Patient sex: F
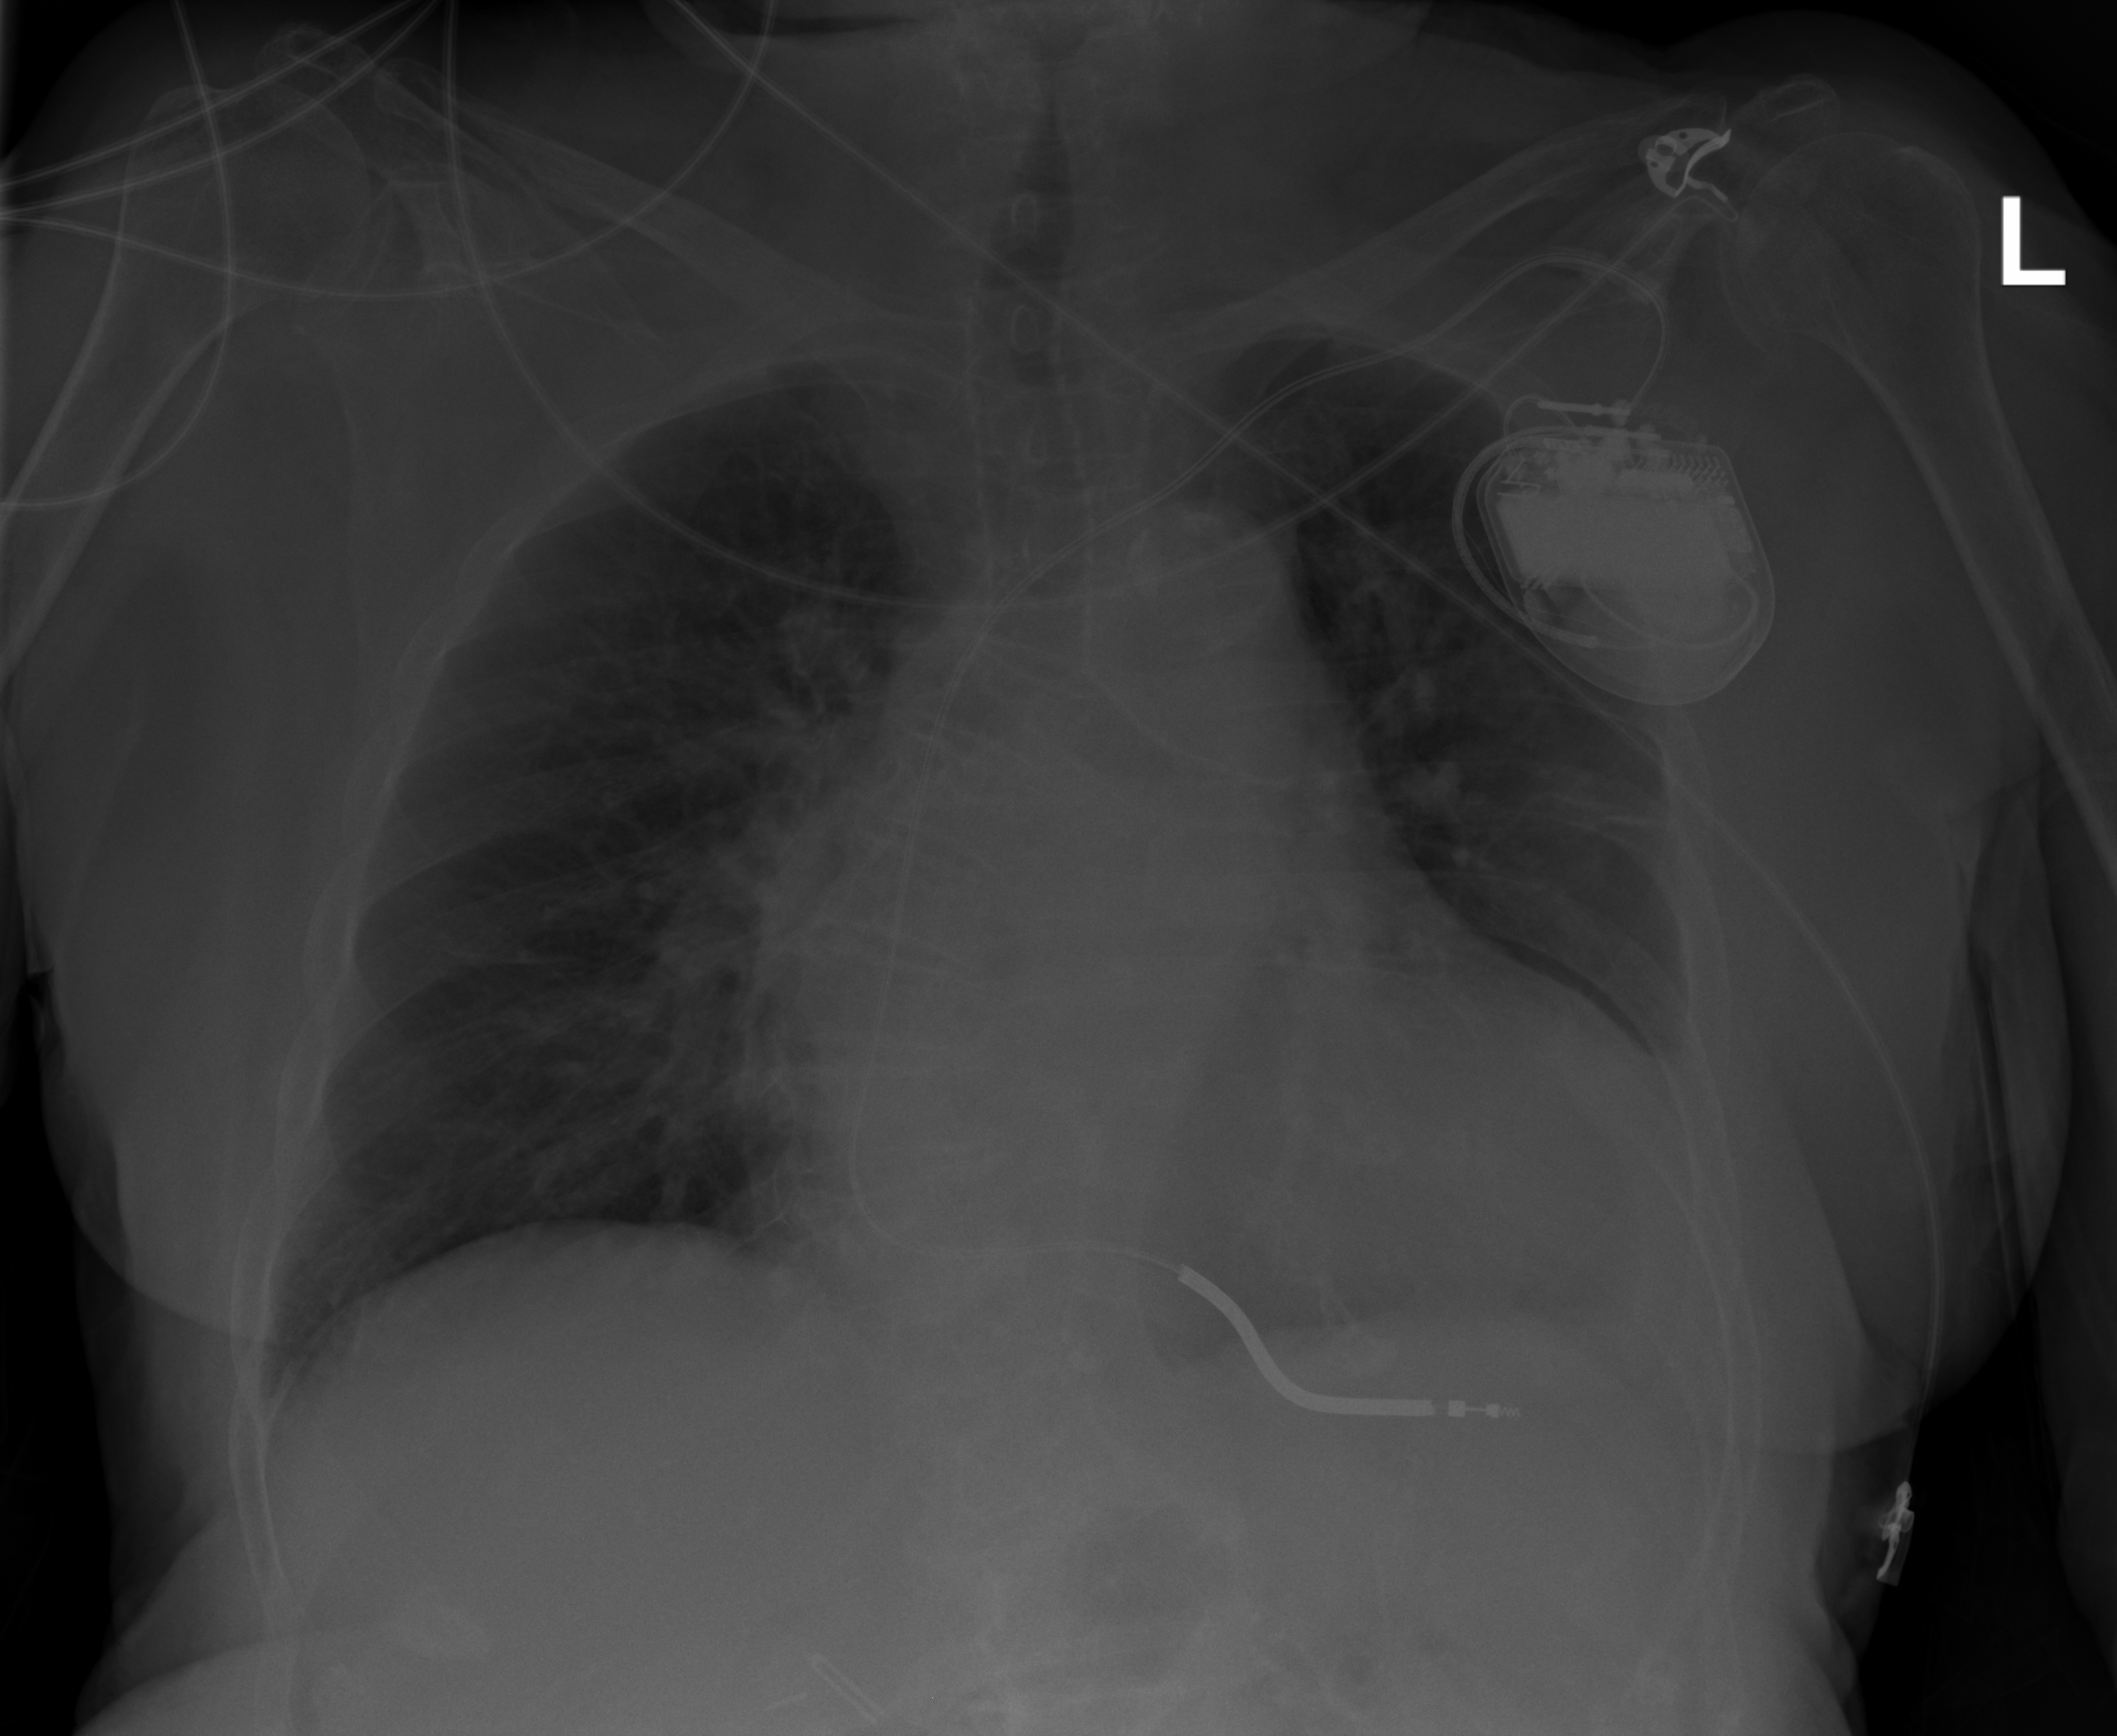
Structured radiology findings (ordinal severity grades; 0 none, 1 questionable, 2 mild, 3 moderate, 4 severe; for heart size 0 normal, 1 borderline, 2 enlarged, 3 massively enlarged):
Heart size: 2
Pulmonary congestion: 2
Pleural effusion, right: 0
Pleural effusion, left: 0
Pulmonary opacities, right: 0
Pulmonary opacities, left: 0
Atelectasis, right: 0
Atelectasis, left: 2